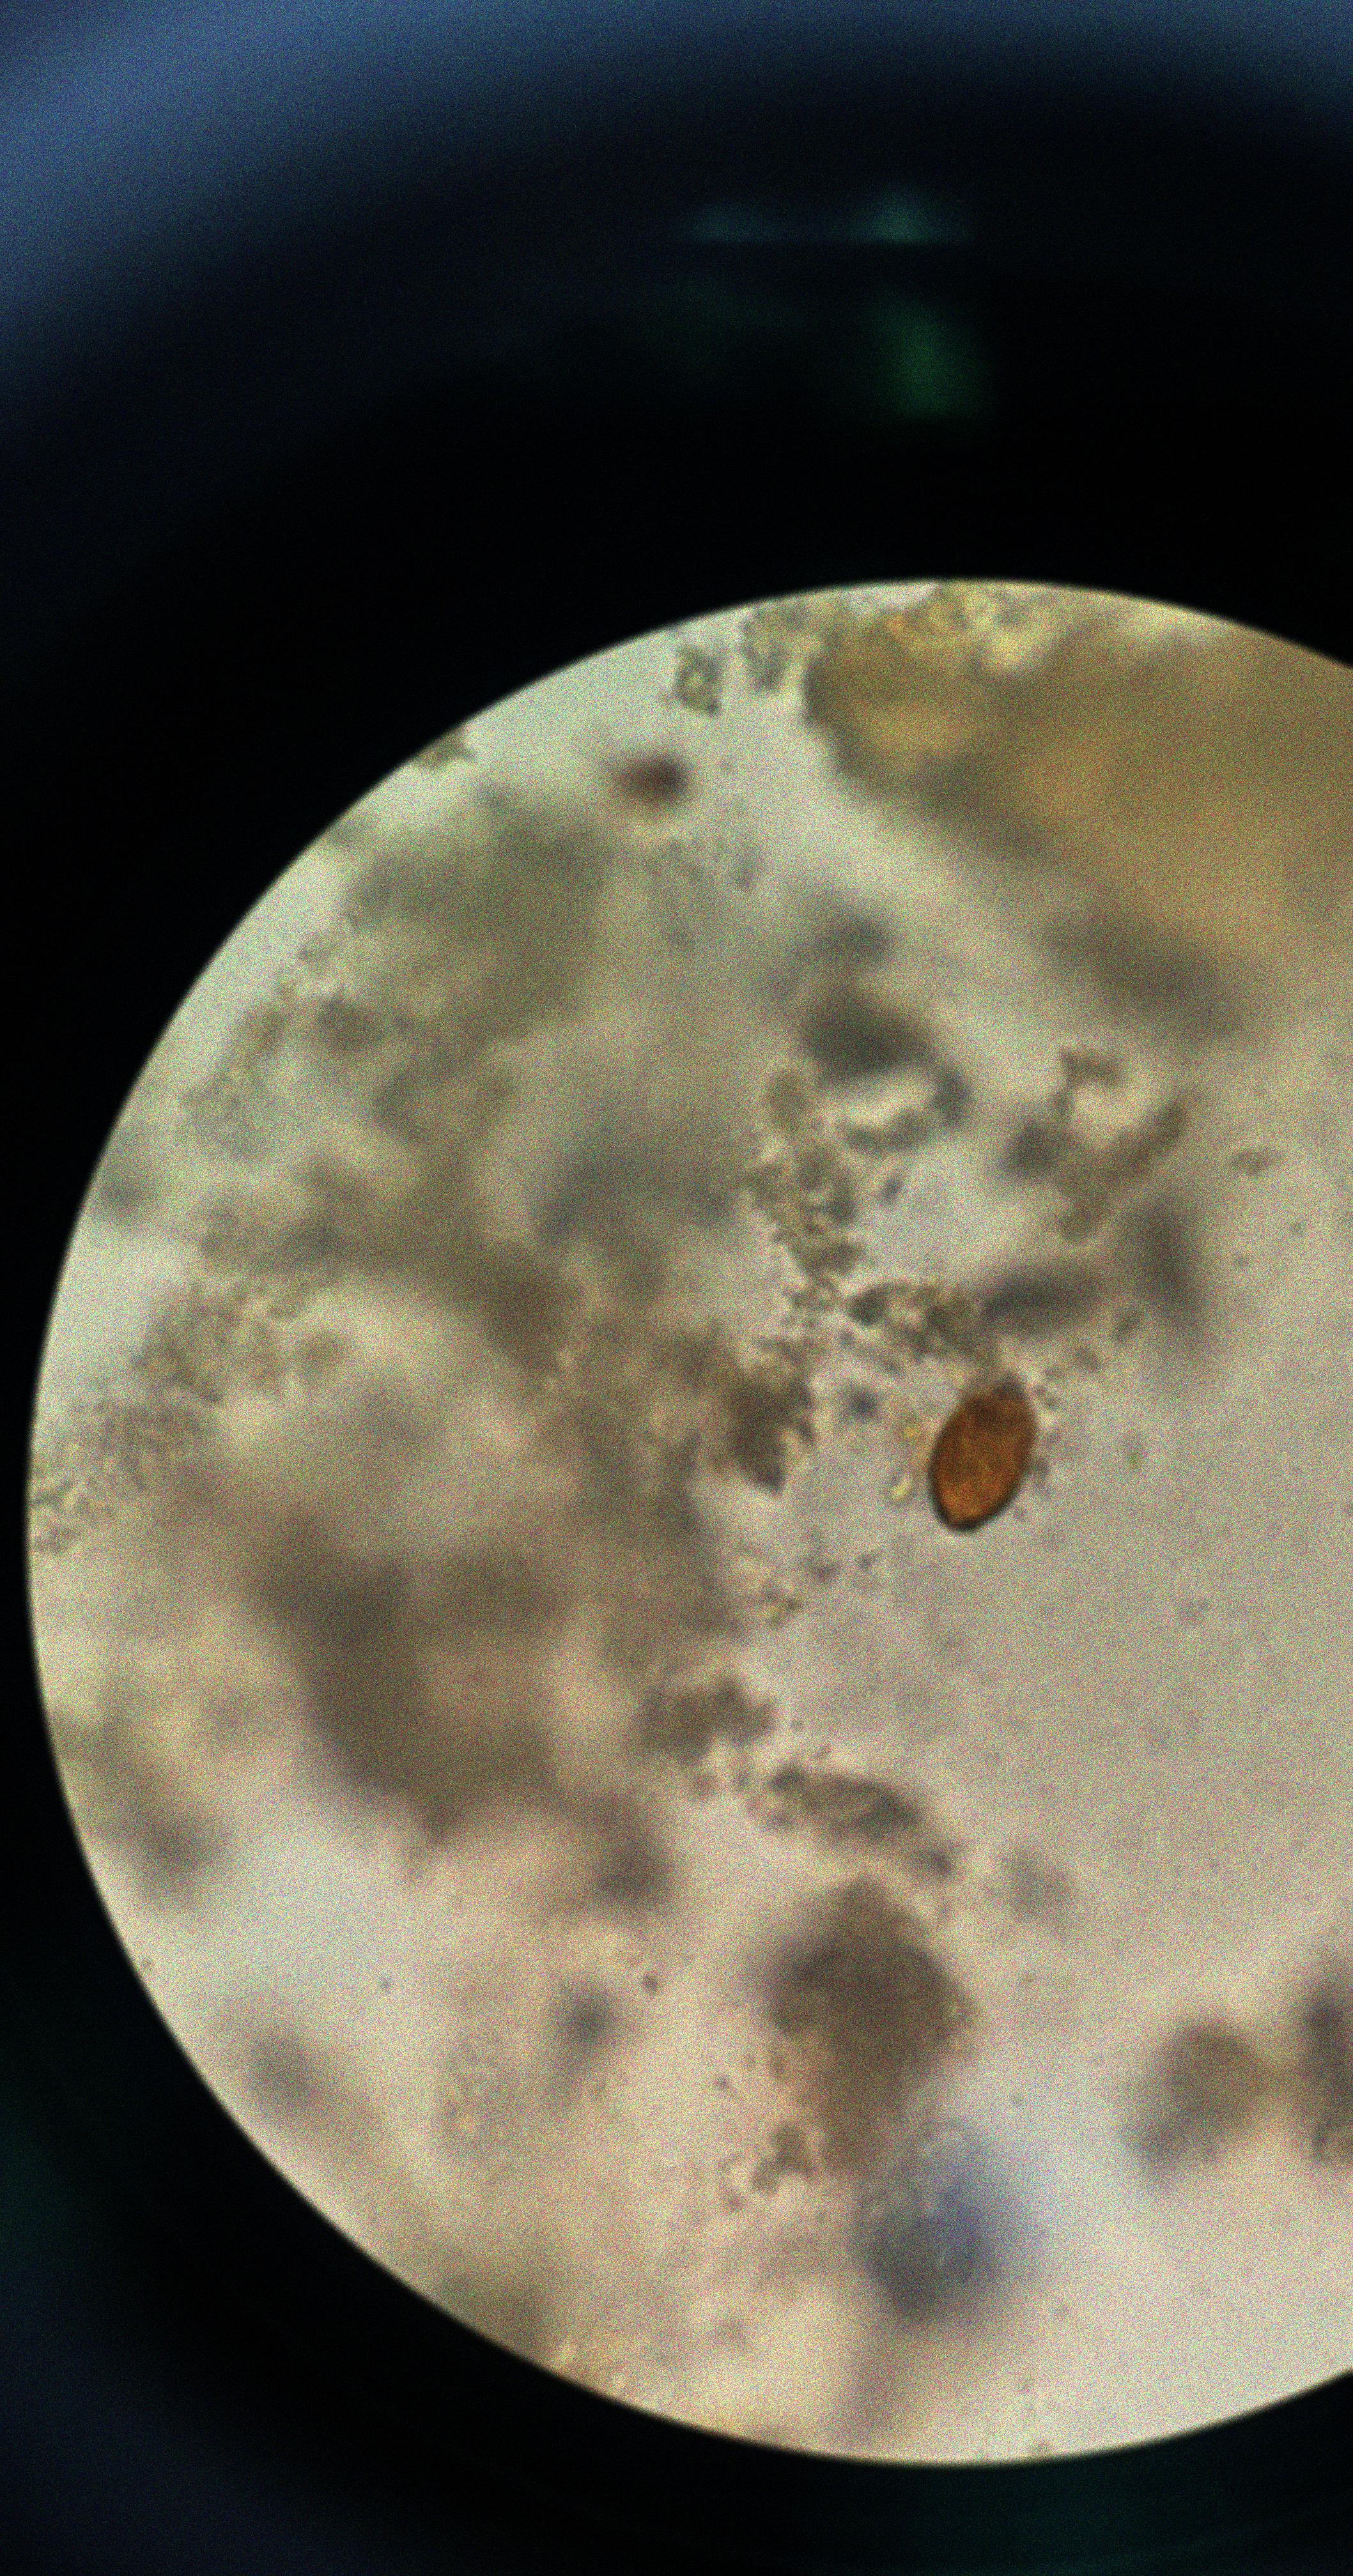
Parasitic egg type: Trichuris trichiura